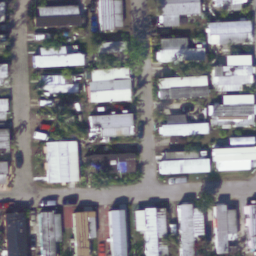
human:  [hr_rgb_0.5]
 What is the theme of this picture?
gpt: mobile home park

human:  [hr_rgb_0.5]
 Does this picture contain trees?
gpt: yes